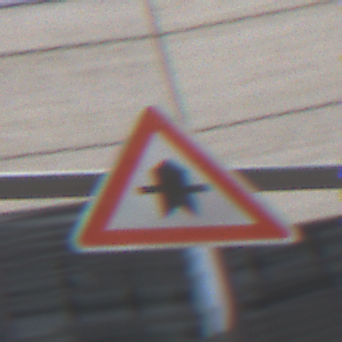
Verkehrszeichen: Vorfahrt
Umgebung: Outdoor, Urban
Tageszeit: Midday
Wetter: Overcast
Licht: Natural
Jahreszeit: NotSpecified
Kontrast: LowContrast